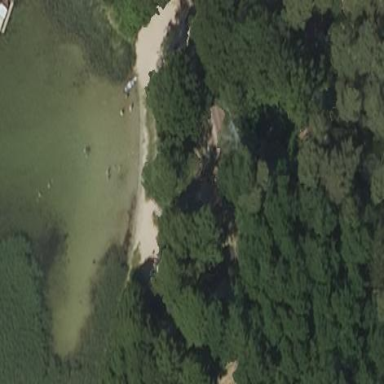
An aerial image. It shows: Beach area ideal for swimming.